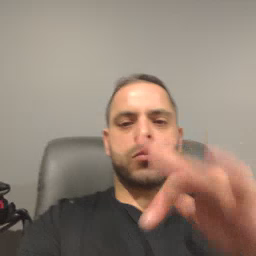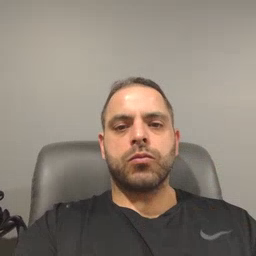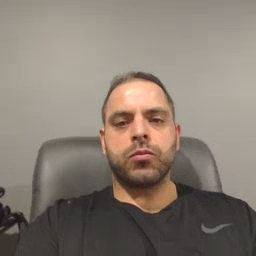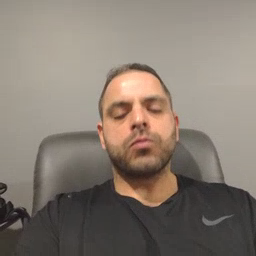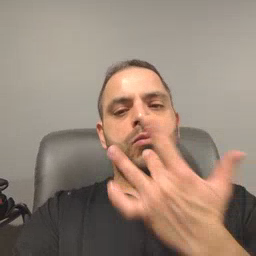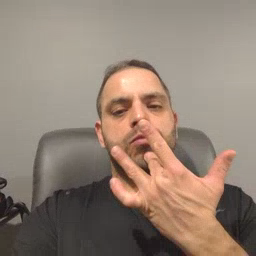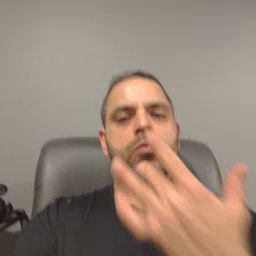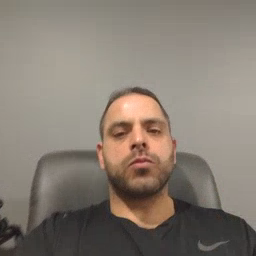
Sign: taste